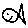
Label: fish